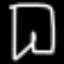
Label: pants